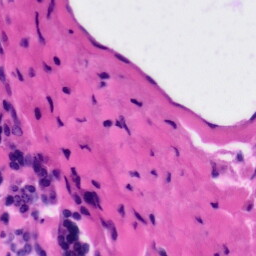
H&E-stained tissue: Tonsil